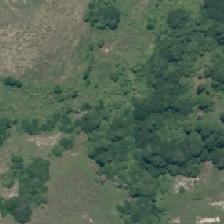
Land cover: indigenous_forest